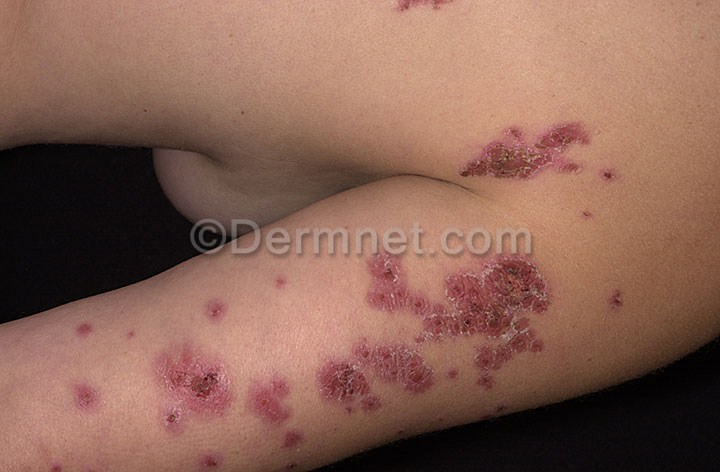
Disease: Vasculitis Photos